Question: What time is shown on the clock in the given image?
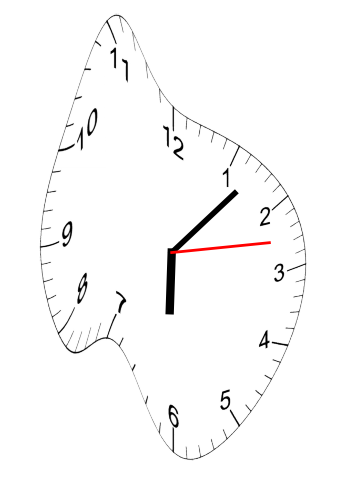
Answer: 06:07:13